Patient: sex F, age 28
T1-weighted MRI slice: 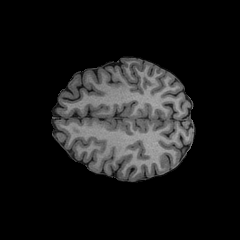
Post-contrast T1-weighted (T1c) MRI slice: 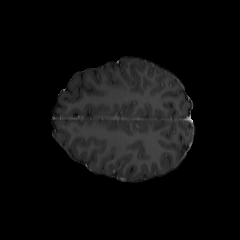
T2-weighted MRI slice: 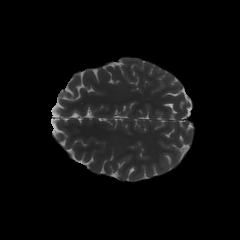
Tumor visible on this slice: no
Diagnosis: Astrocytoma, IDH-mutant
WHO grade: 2